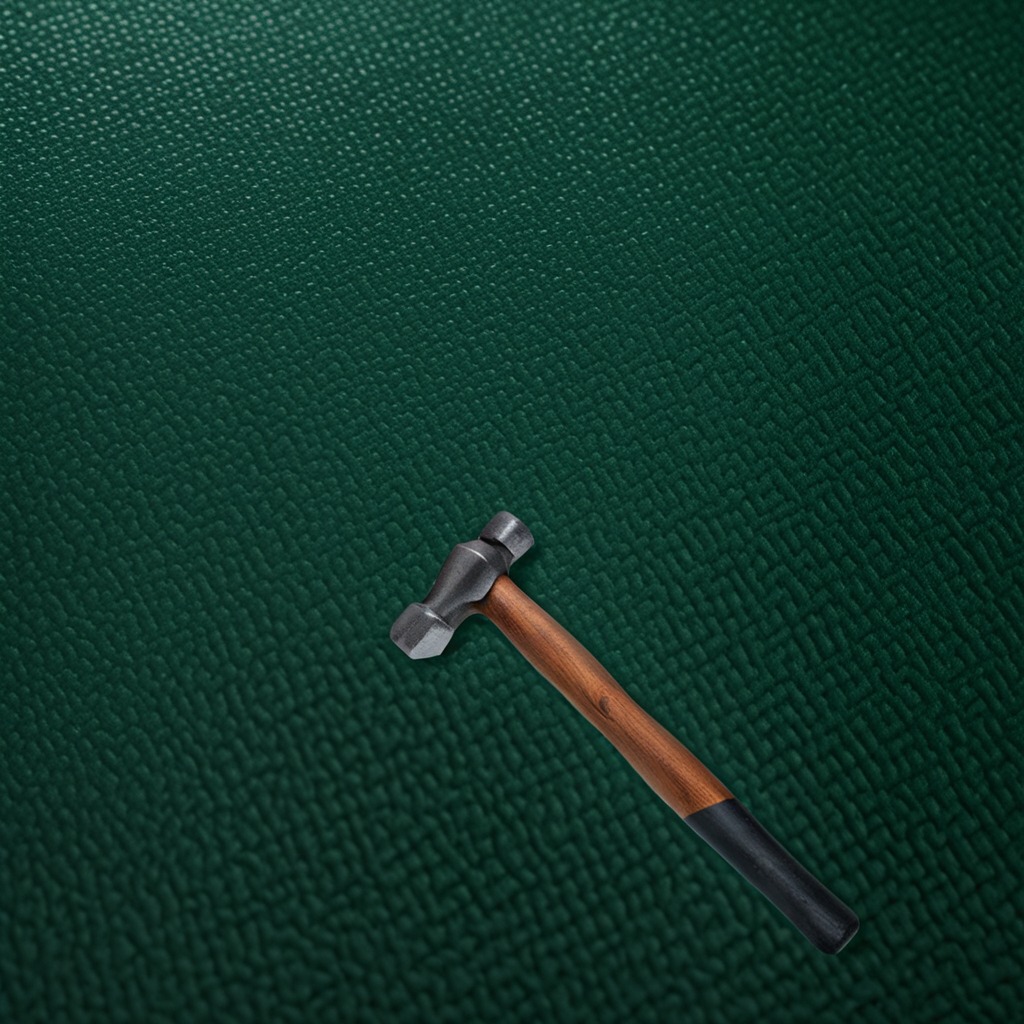
A hammer is lying on the green rubber mat inside a workshop at night.